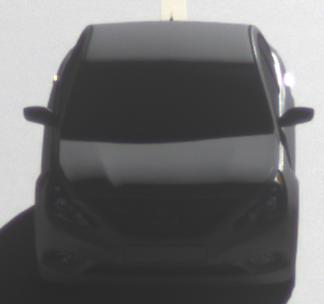
Make: Hyundai
Model: Sonata
Detailed model: Gen. 6 YF
Model produced from: 2009
Model produced until: 2016
Doors: 4
Color: gray
Road condition: dry road
Daytime: morning or afternoon
Contrast: high contrast